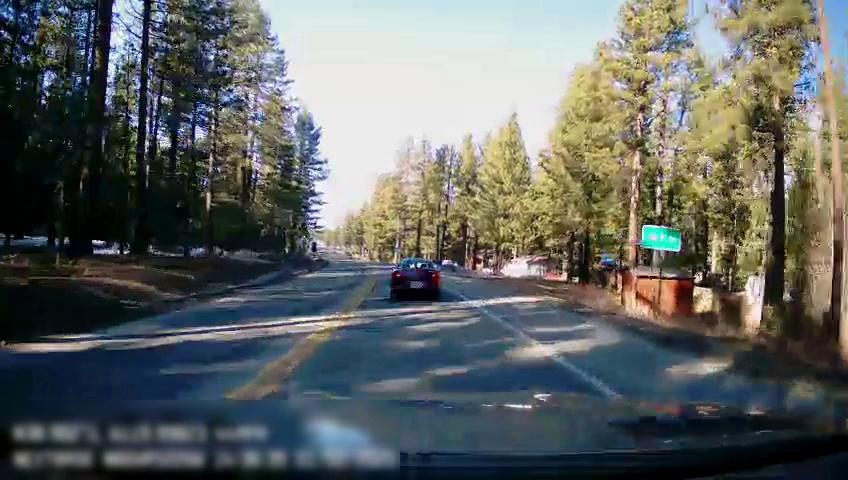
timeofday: Day
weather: Sunny
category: Drivable Space
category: Vehicles | Car
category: Lanes | Opposite Lane
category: Lanes | Current Lane
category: Lanes | Current Lane
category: Traffic | Signs